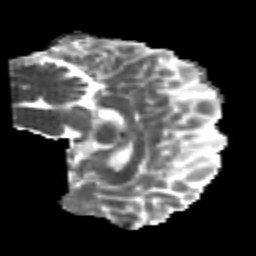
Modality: MD
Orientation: sagittal
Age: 24
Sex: male
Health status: healthy
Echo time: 0.074 s